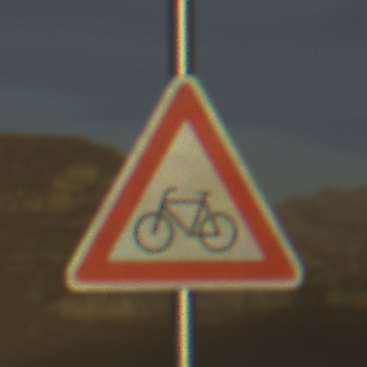
Verkehrszeichen: RadverkehrRechts
Umgebung: Outdoor, Nature
Tageszeit: SunriseSunset
Wetter: PartlyCloudy
Licht: Natural
Jahreszeit: NotSpecified
Kontrast: HighContrast